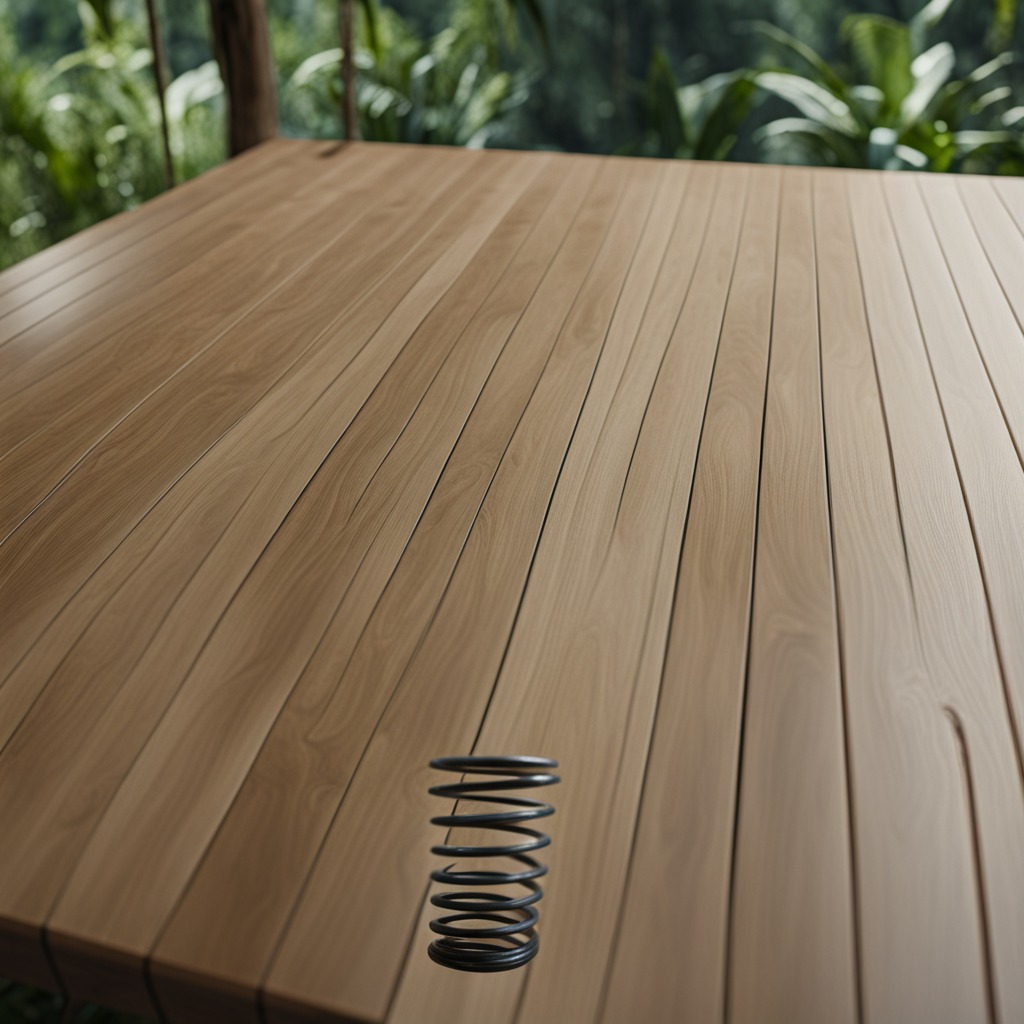
A coiled metal spring is lying on the wooden table.